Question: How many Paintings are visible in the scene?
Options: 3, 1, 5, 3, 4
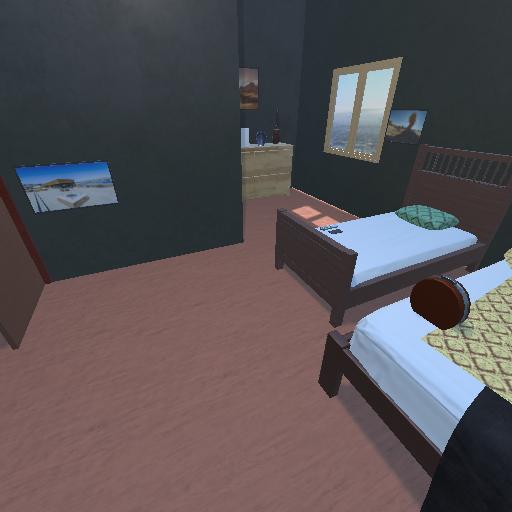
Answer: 3